Question: I have the following code snippet to up[load files to server. Its working as expected in local environment but not in web server.
Using <URL>
'''
path = req.files.FIELDNAME.path;
ogname = req.files.video.originalFilename;
function(path , ogname, callback) {
var fs = require('fs');
var uploadDir = process.cwd() + "/public/uploads/";
fs.readFile(path, function (err, data) {
var originalFilename = new Date().getTime() + '-' + ogname.replace(/[\s,:-]+/g, "-");
var newPath = uploadDir + originalFilename;
var relatPath = "/uploads/" + originalFilename;
fs.writeFile(newPath, data, function (err,result) {
callback(relatPath);
});
});
}
'''
It creates files in '/public/uploads' as expected but leaves something in app root too. Like this

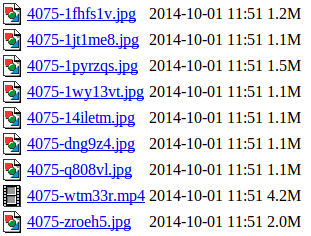
Answer: <URL>
> This middleware will create temp files on your server and never clean
them up.
You have to delete them manually:
'''
//....
fs.writeFile(newPath, data, function (err,result) {
callback(relatPath);
fs.unlink(path, function (err) {
if (err) throw err;
});
});
'''
Note that 'process.cwd()' does return the app root path, but the working directory. Use <URL> instead.
And using <URL> is much faster and saves you from having to delete the file manually.